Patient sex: M
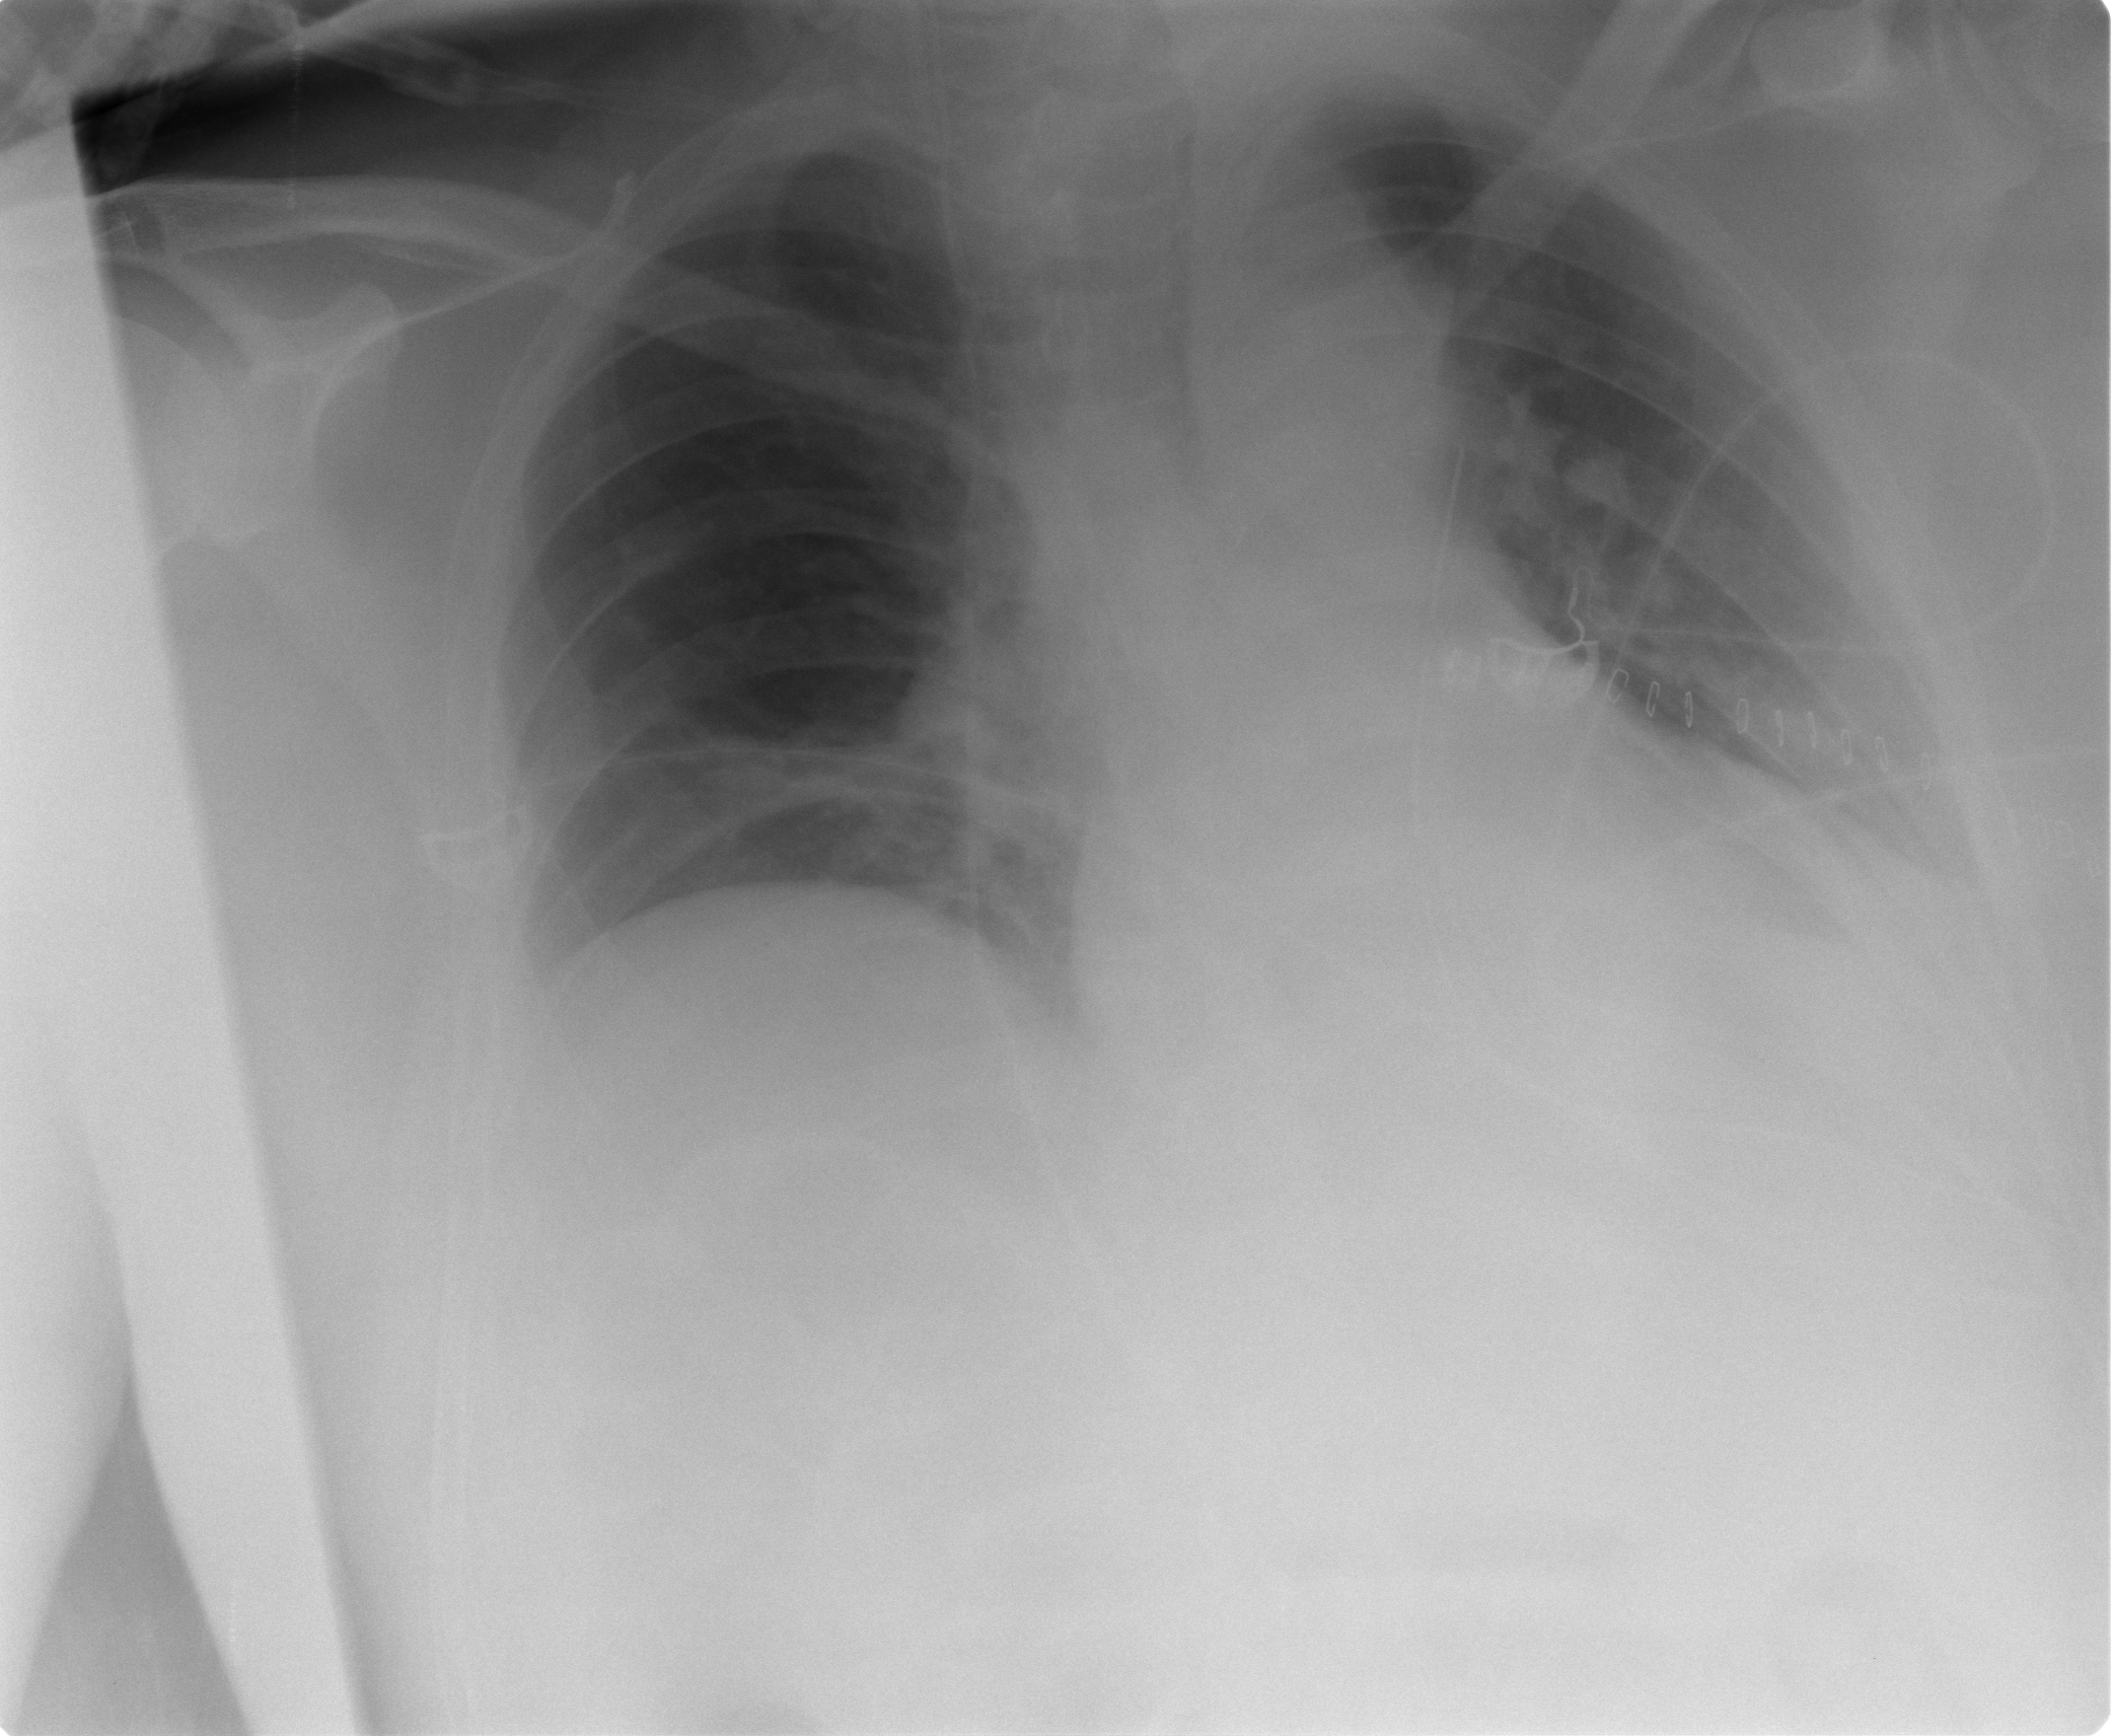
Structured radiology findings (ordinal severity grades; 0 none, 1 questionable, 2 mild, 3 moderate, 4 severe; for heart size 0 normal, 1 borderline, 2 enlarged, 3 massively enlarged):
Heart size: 0
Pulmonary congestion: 0
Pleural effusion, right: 0
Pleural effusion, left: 1
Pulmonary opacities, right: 1
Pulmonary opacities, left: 1
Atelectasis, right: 2
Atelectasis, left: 1